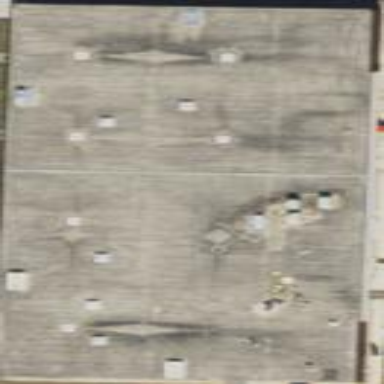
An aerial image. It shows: Commercial building.